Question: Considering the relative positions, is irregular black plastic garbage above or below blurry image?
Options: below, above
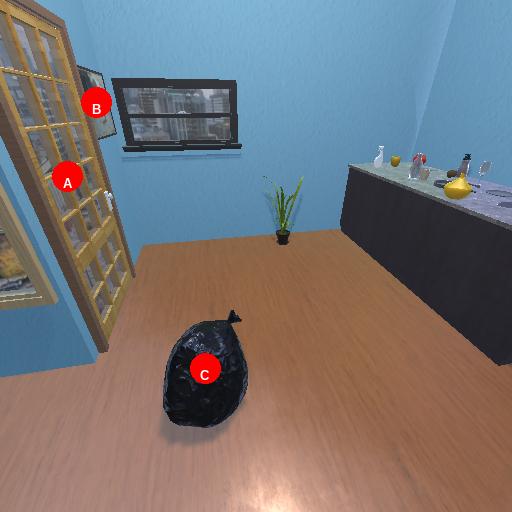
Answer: below